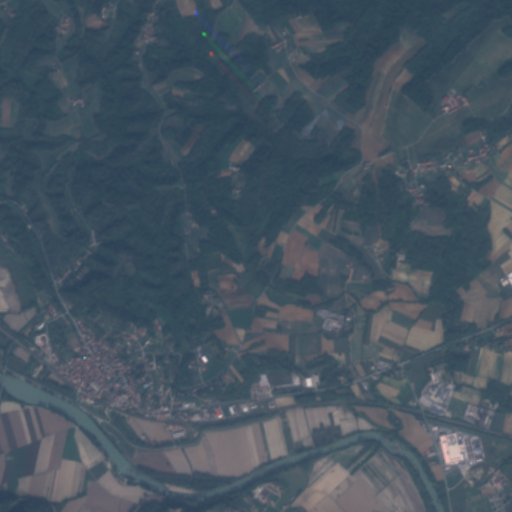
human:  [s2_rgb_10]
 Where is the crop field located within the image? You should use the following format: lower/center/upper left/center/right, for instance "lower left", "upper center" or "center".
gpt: The crop field is located in the upper center of the image.
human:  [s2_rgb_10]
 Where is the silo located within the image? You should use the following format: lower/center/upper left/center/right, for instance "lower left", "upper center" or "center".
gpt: The silo is located in the lower left of the image.
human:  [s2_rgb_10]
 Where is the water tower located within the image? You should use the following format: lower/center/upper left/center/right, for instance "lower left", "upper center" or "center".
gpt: The water tower is located in the upper right of the image.
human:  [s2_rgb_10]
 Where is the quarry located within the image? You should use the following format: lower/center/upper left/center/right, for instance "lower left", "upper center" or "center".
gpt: There is no quarry in the image.